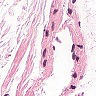
Metastatic tissue present: no